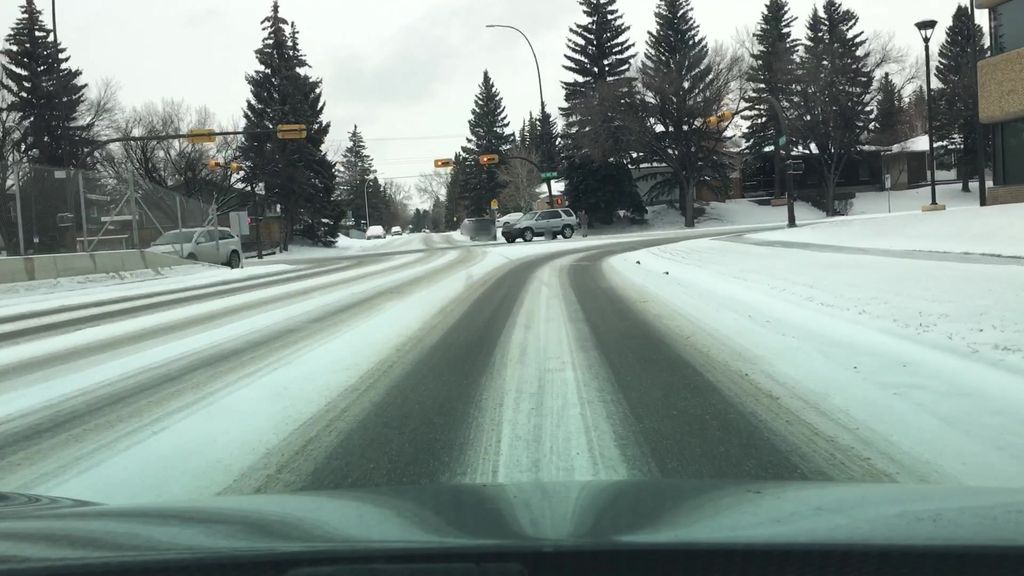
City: calgary